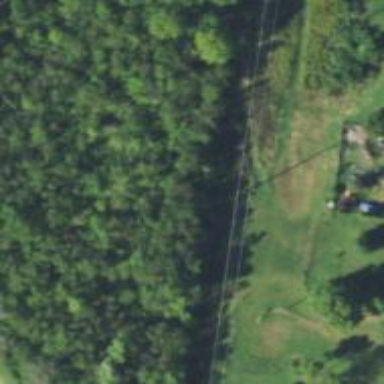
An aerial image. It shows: Power pole.